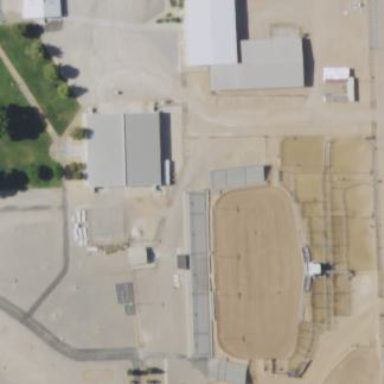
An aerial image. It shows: Equestrian pitch for leisure land sports.